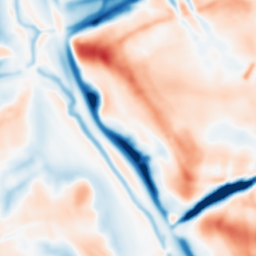
Category: multiscale
Decomposition family: dog_multiscale
Decomposition parameters: sigma_ratio: 1.6
n_scales: 4
base_sigma: 2
Upsampling method: regularized
Upsampling parameters: scale: 2
lambda_reg: 0.01
Upsampling scale: 2